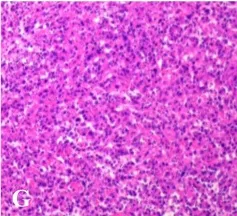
(G) The target lesions had coagulative necrosis, hyperplasia of the surrounding fibrous tissue, and lymphocyte infiltration, according to the postoperative pathology (HE staining).
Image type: pathology (h&e)